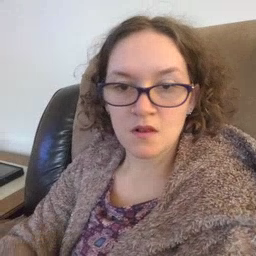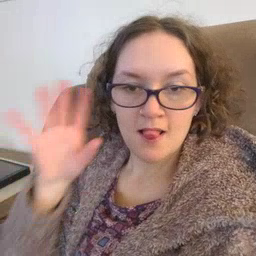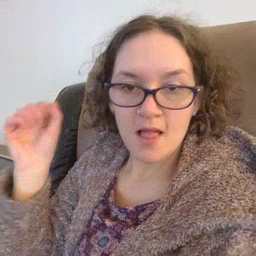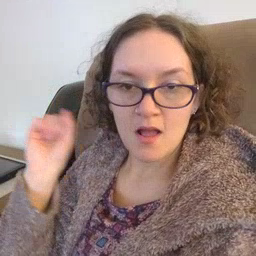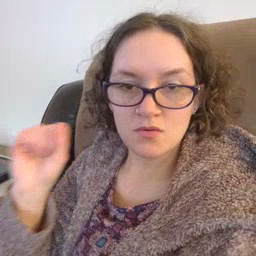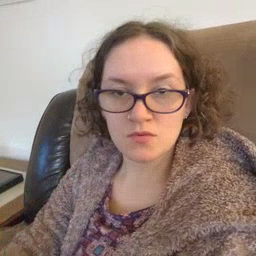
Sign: loud